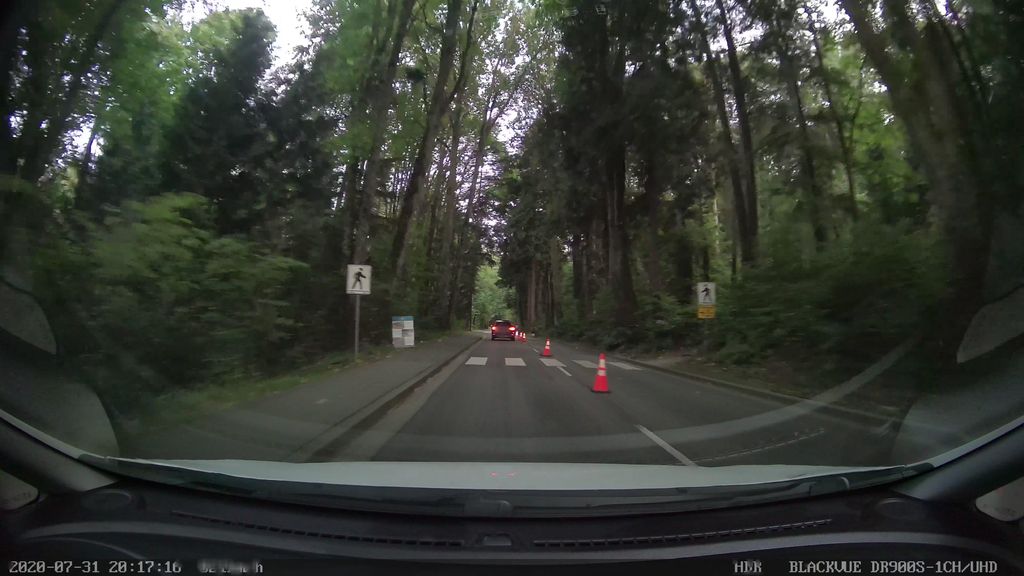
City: vancouver